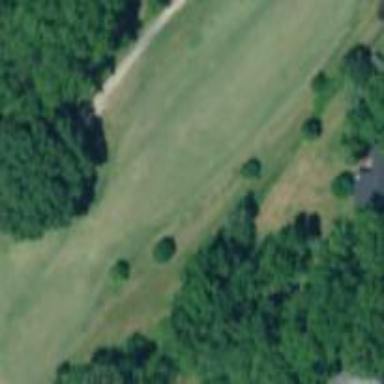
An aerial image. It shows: Scenic golf fairway.